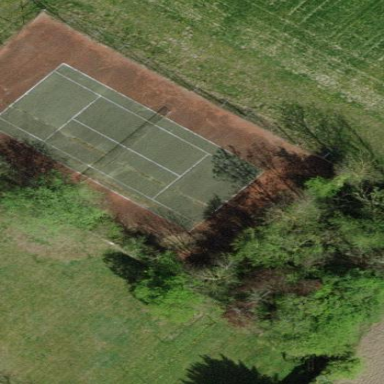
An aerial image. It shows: Tennis court on the leisure land pitch.